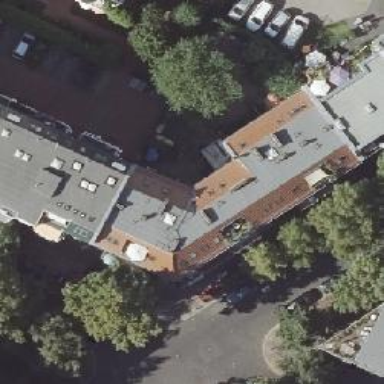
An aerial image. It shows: Residential building with apartments.